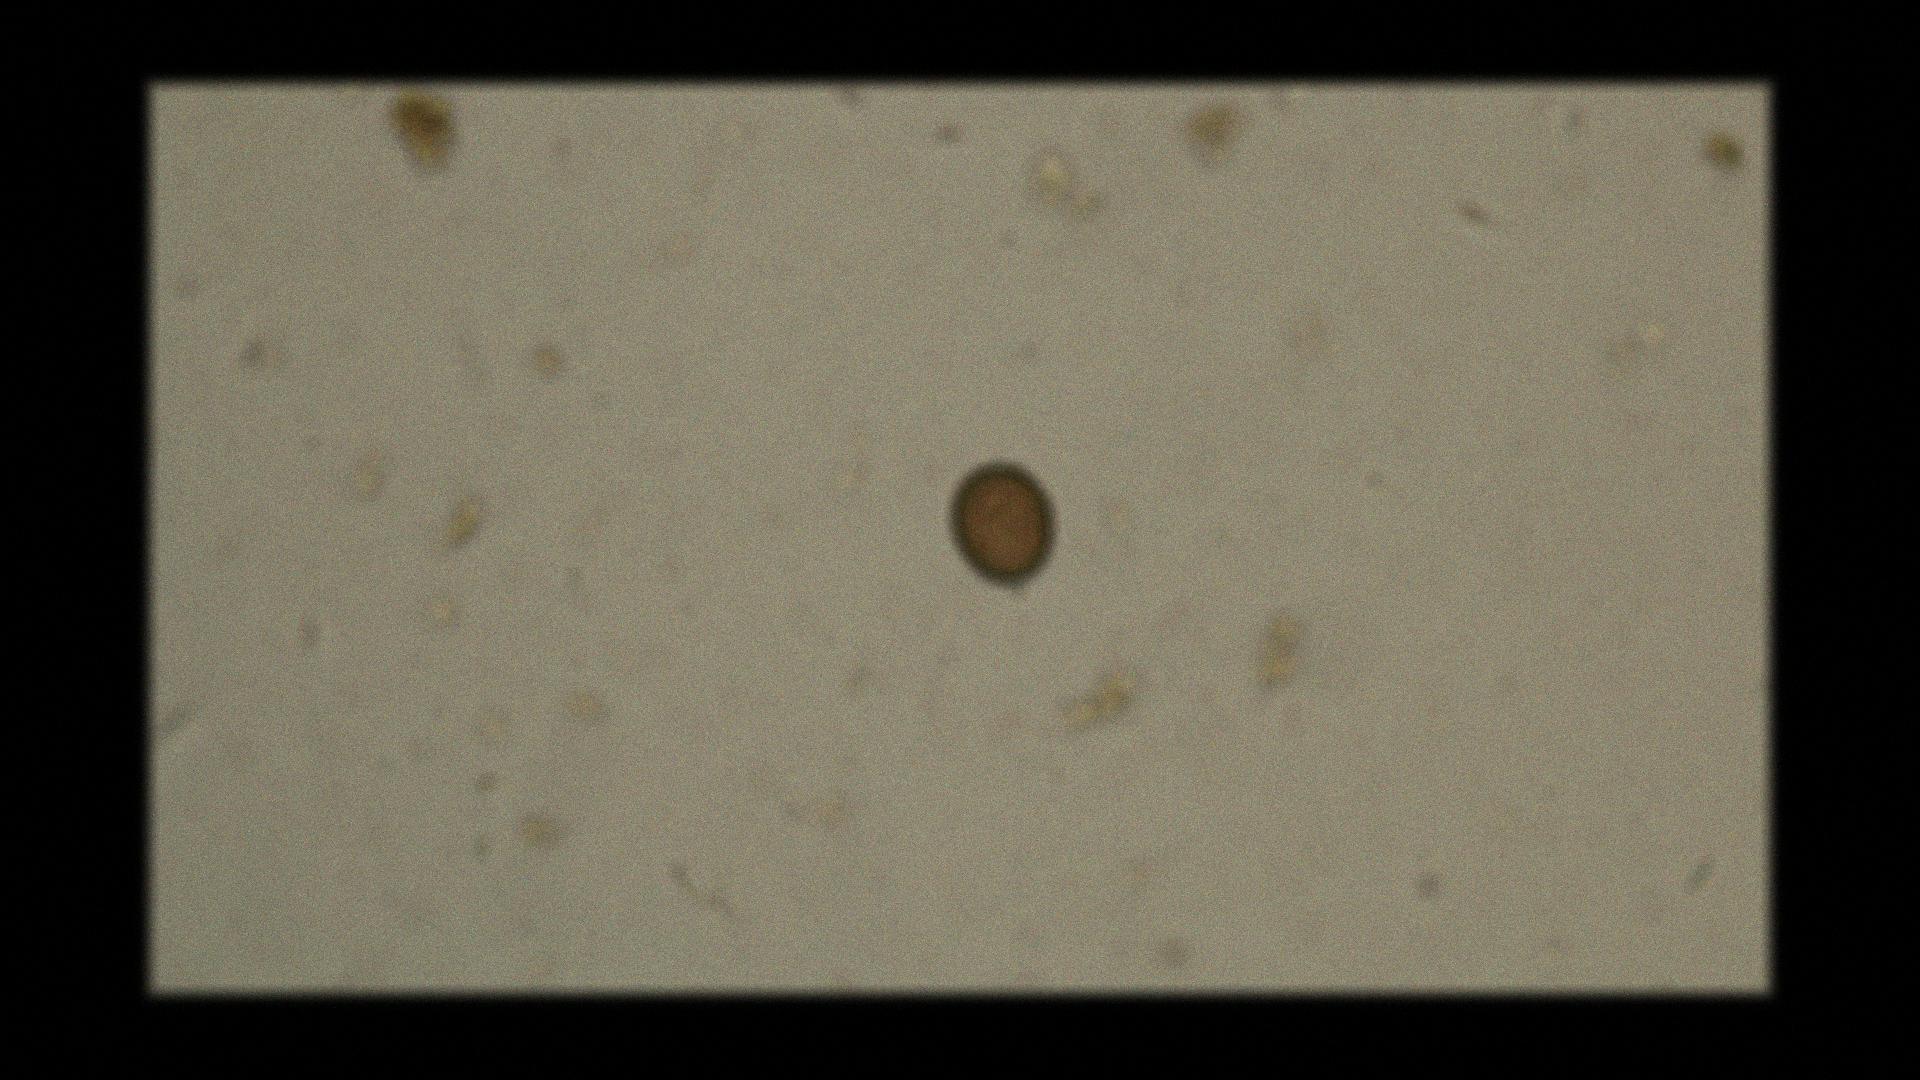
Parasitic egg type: Taenia spp. egg